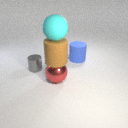
large brown rubber cylinder above large red metal sphere